Question: One helpful feature of <URL>:
> To send violation reports, the user agent must use an algorithm
equivalent to the following:-
### Then, in section 5.2 Sample Violation Report provided an example:
> In the following example, the user agent rendered a representation of
the resource <URL> with the following CSP
policy:
'''
default-src 'self'; report-uri http://example.org/csp-report.cgi
'''
> The protected resource loaded an image from
<URL>, violating the policy.
'''
{
"csp-report": {
"document-uri": "http://example.org/page.html",
"referrer": "http://evil.example.com/haxor.html",
"blocked-uri": "http://evil.example.com/image.png",
"violated-directive": "default-src 'self'",
"effective-directive": "img-src",
"original-policy": "default-src 'self'; report-uri http://example.org/csp-report.cgi"
}
}
'''
### Example:
'''
<?php
header("X-Content-Security-Policy: default-src 'self'; report-uri http://127.0.0.1/csp-report.php");
?>
<img src="http://evil.example.com/image.png">
'''
'''
<?php
$content = "
Keys: ".implode("
", array_keys($_POST))."
--------------------------
Values: ".implode("
", $_POST)."
";
file_put_contents('csp-report.txt', $content, FILE_APPEND | LOCK_EX);
?>
'''
'''
Keys:
--------------------------
Values:
'''
However, using Firebug, it seems that the report sent to that file:

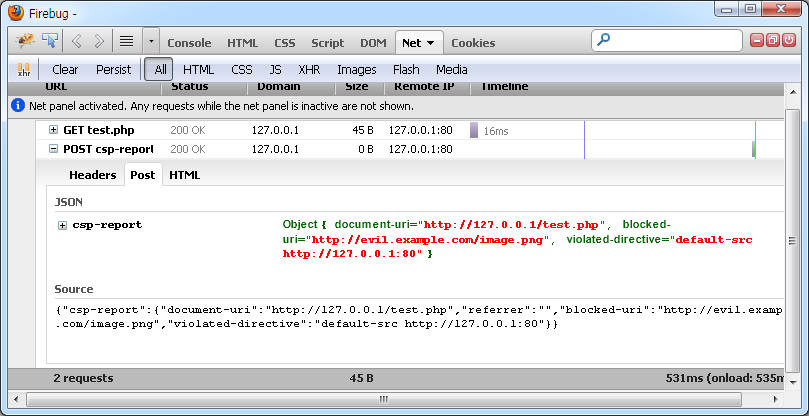
Answer: I am no PHP expert, but the POST body is just a chunk of json, so there is no key-value pair. I'm assuming that array_keys is empty. I think you want to json_decode($POST) <URL>
Also, looks like your question is answered in:
<URL>
> Note: I expect analytical answer mentioning why normal post not working and what alternative should be used, and why?
I'm not sure what you're asking, but as for the "normal" POST, there is nothing in the spec that dictates the content of the post body has to be key-value pairs. Also, a key/value pair in the traditional sense is not valid JSON.
Another possibly helpful page: <URL>